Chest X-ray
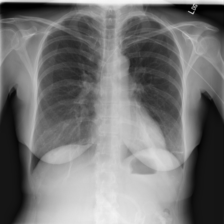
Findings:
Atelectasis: negative
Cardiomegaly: negative
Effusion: negative
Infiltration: negative
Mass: negative
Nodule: negative
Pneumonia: negative
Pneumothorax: negative
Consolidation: negative
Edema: negative
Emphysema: negative
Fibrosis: negative
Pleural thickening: negative
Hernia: negative